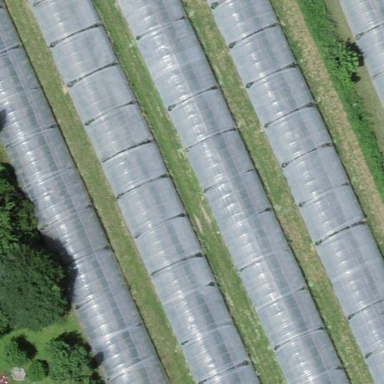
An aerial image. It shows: Greenhouse.